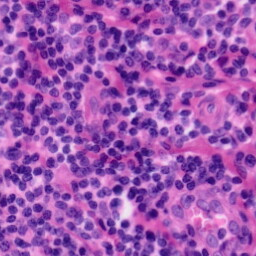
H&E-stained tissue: Tonsil